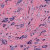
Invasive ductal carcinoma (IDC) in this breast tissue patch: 1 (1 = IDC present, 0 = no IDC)